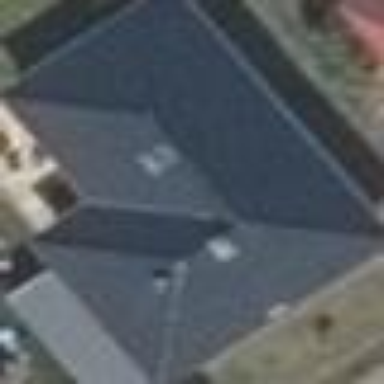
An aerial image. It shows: Simple and straightforward house.